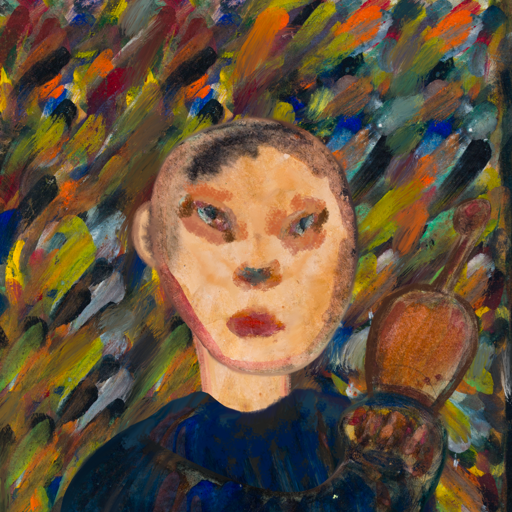
Background: An_Impression, Head And Neck Front: Childish, Face Front: Boggyland, Bust: Pipe, Hair Front: Blank, Head Accessory: Blank, Second Necklace: Blank, Necklace: Blank, Baby: Blank